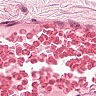
Metastatic tissue present: no